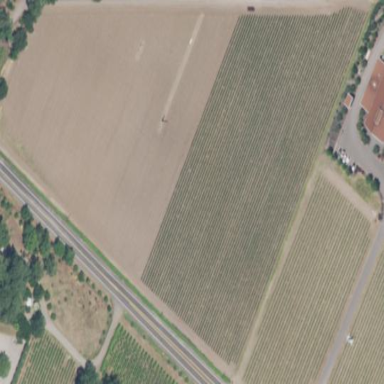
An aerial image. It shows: Vineyard with wine grapes as the crop.